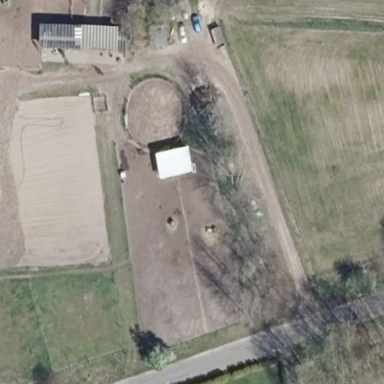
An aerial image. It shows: Farmyard area.